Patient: sex F, age 59
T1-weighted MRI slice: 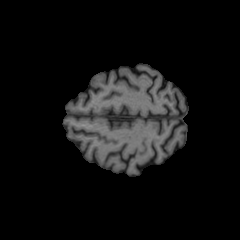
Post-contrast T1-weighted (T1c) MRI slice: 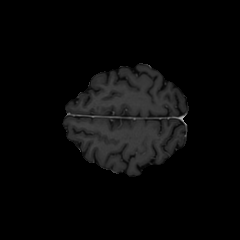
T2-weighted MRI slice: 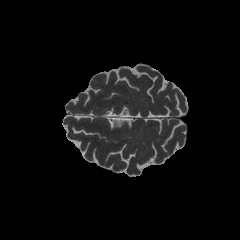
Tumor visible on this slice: no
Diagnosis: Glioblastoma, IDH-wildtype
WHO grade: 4